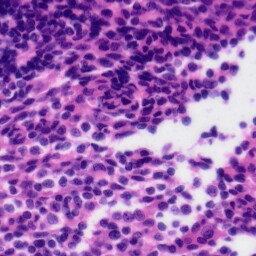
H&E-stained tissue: Tonsil